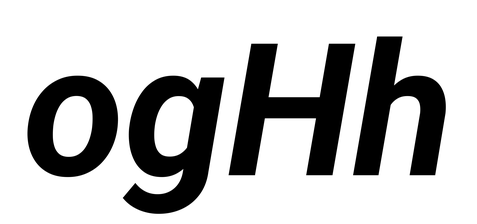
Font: Roboto-Italic_Bold_Italic